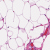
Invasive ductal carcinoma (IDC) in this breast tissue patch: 0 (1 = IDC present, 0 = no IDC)